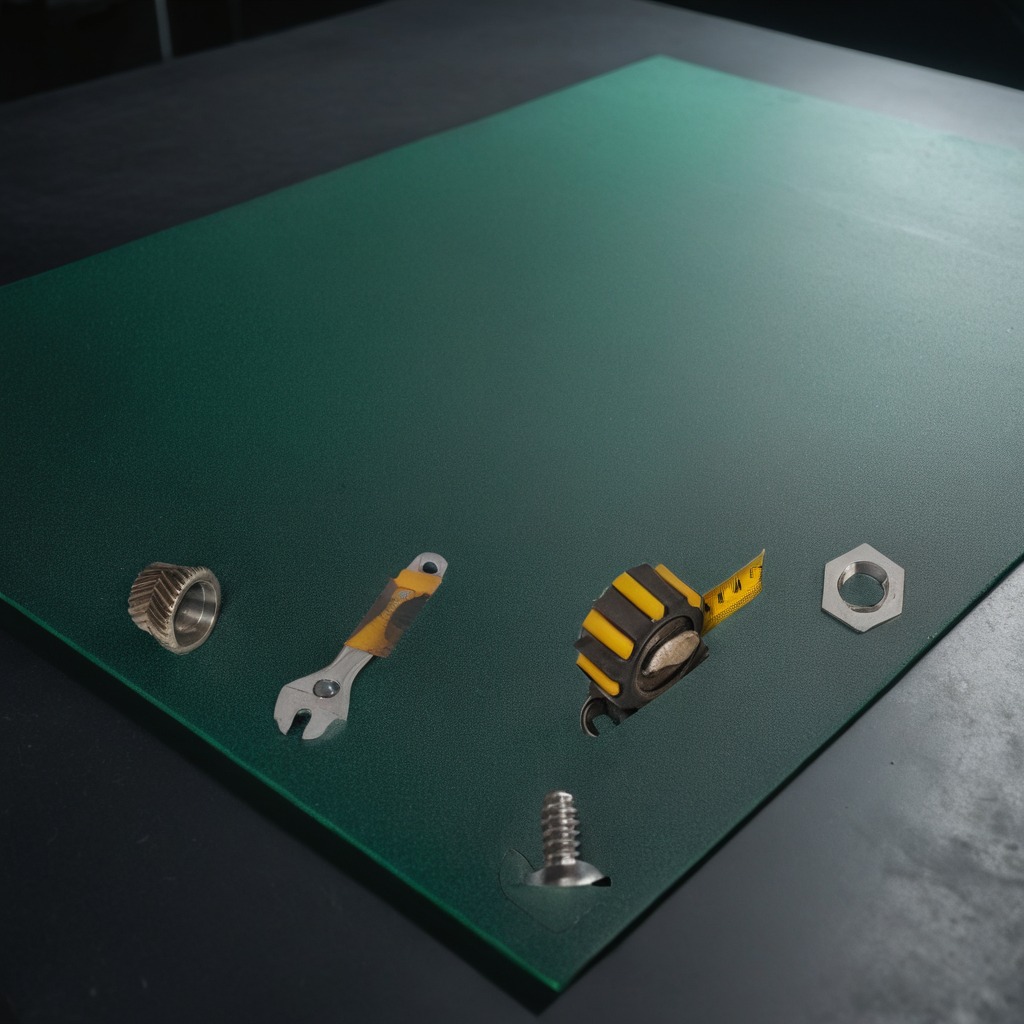
A gear with teeth is lying on the granite tabletop.